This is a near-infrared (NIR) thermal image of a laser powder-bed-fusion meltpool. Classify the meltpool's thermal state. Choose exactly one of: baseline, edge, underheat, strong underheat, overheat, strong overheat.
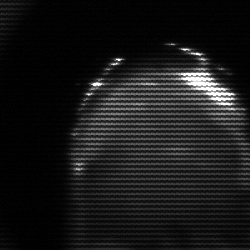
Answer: edge